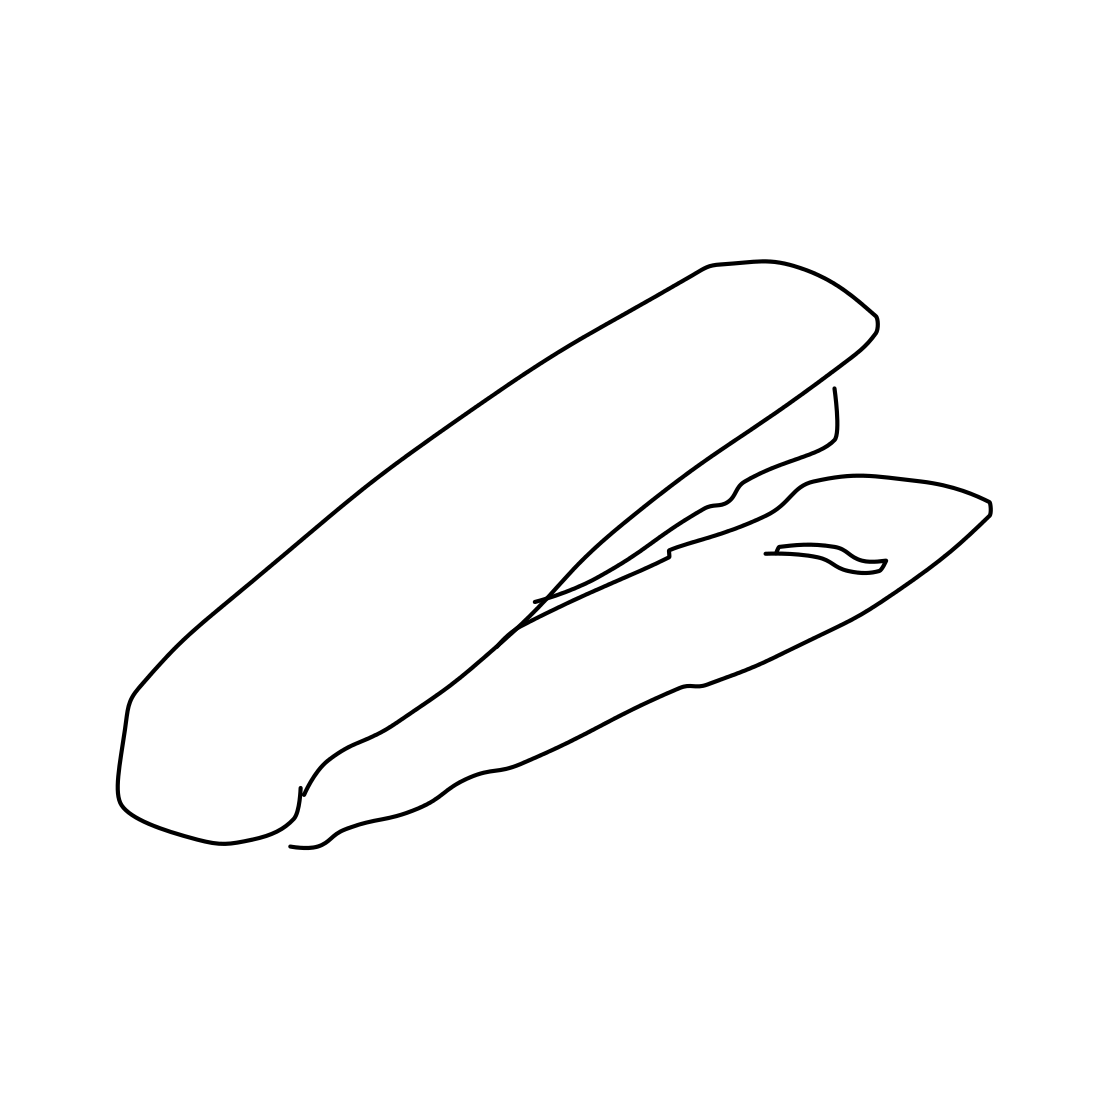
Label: stapler